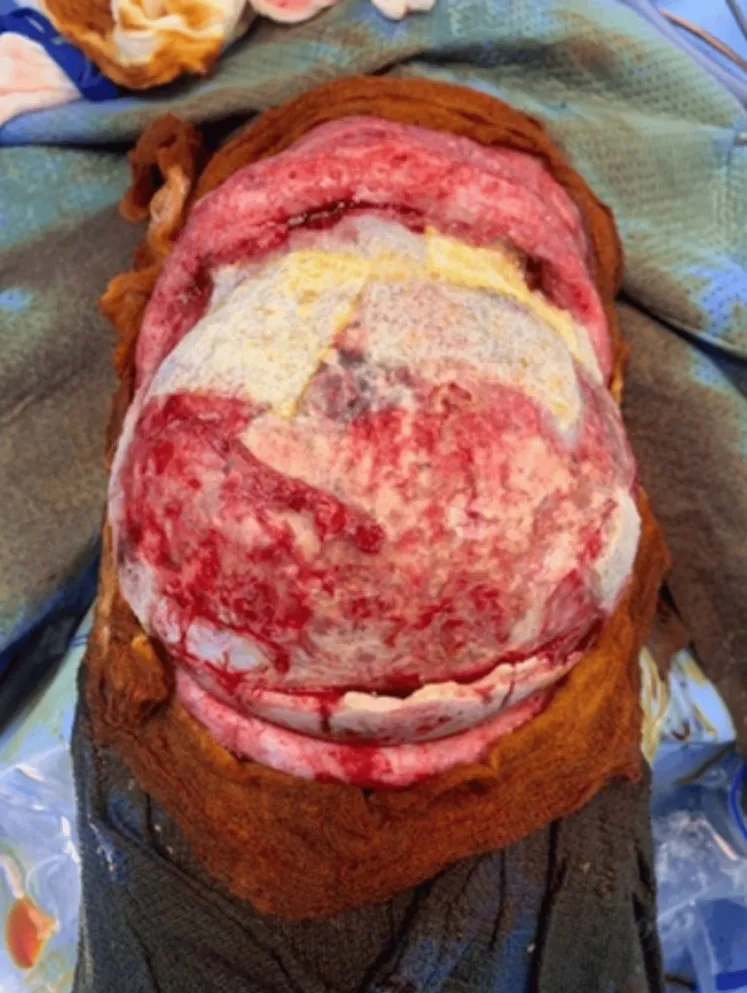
Superior-posterior view of the calvarial bone after three cycles of immersion with hydrogen peroxide and povidone.
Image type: medical_photograph (other_medical_photograph)